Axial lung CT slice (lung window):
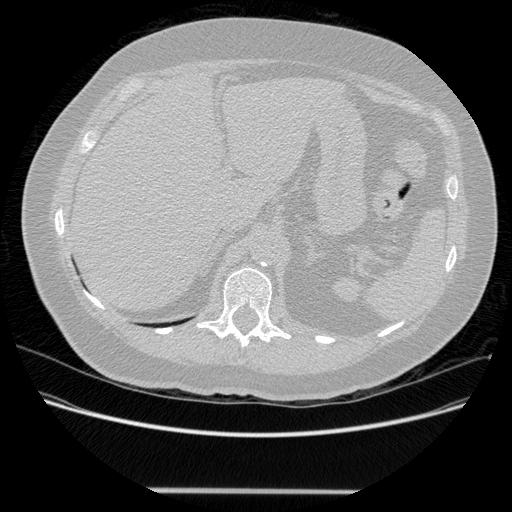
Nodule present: no